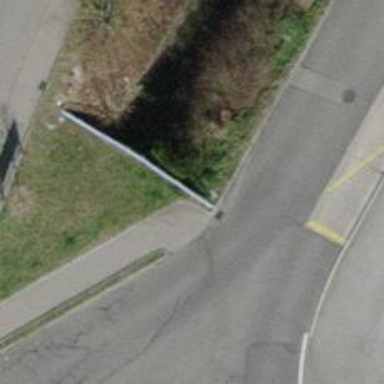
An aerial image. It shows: Wall barrier.